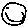
Label: smiley face